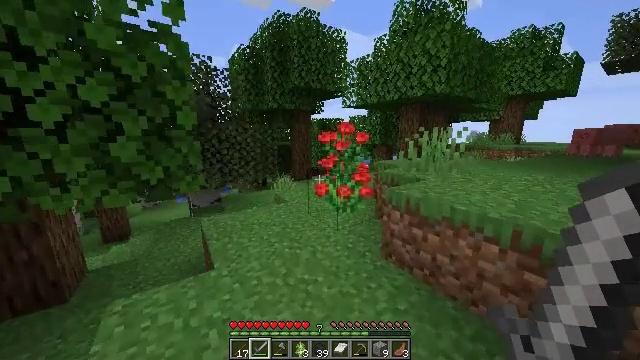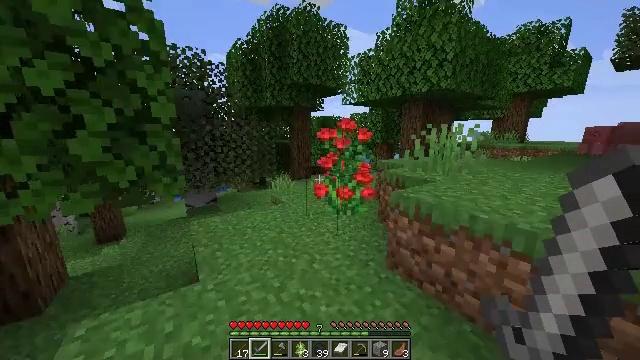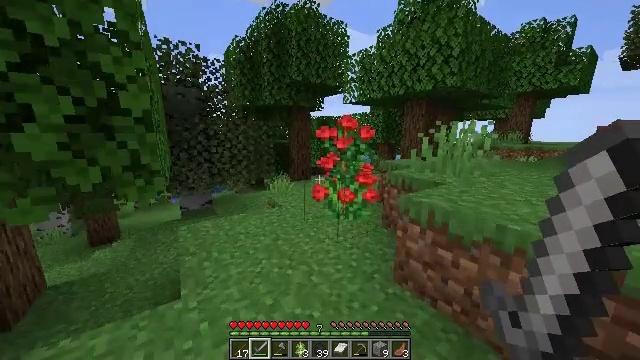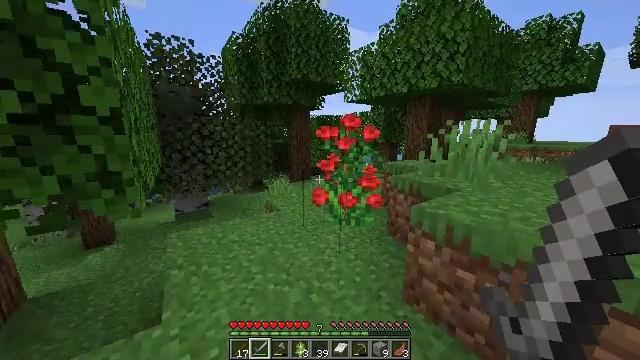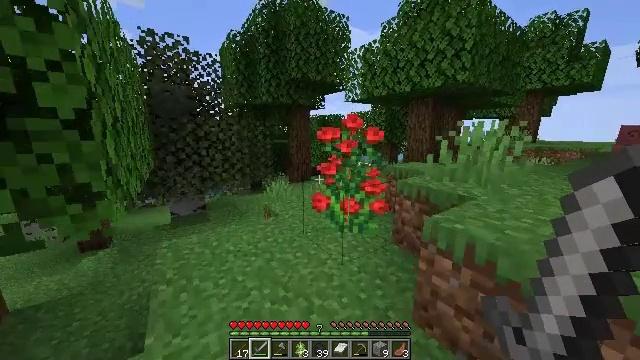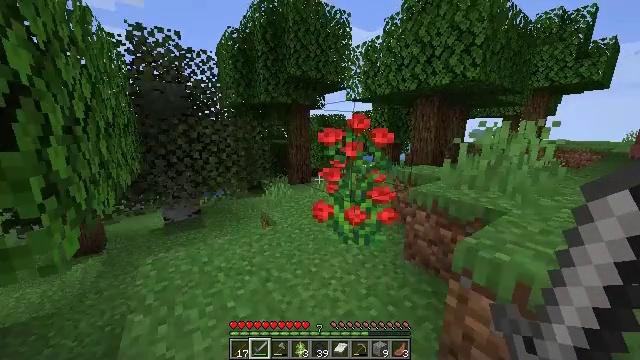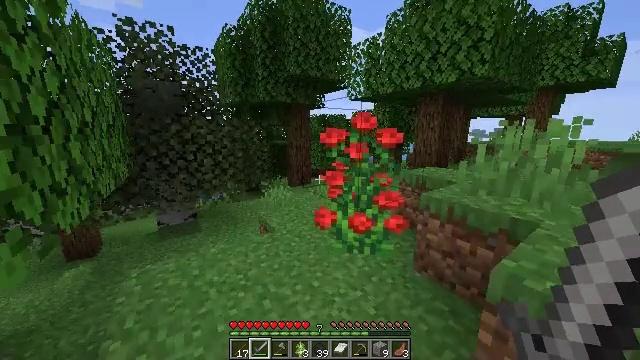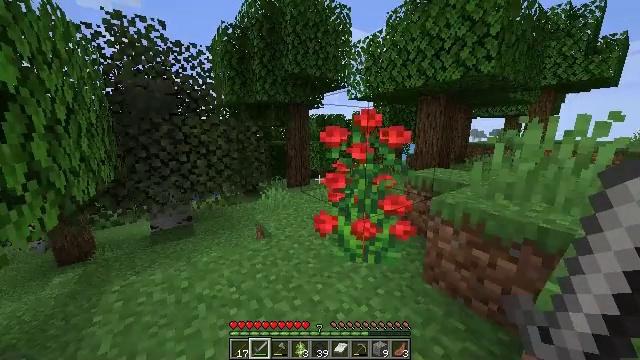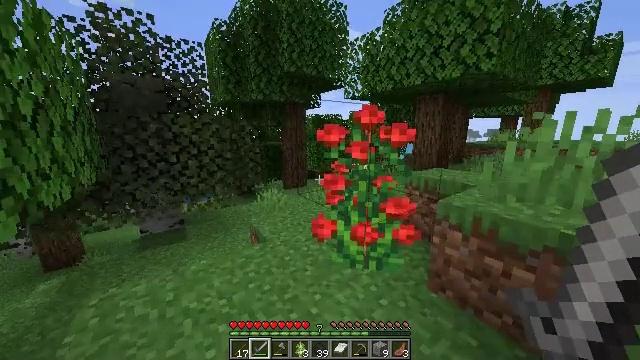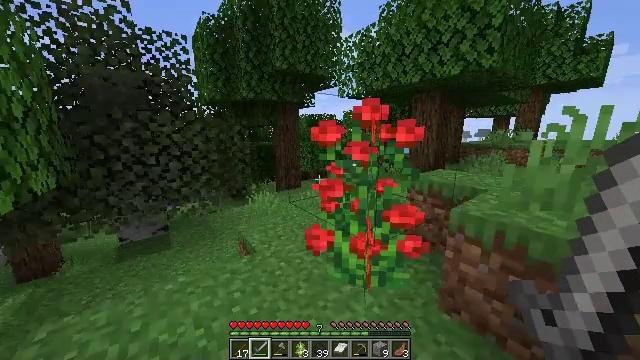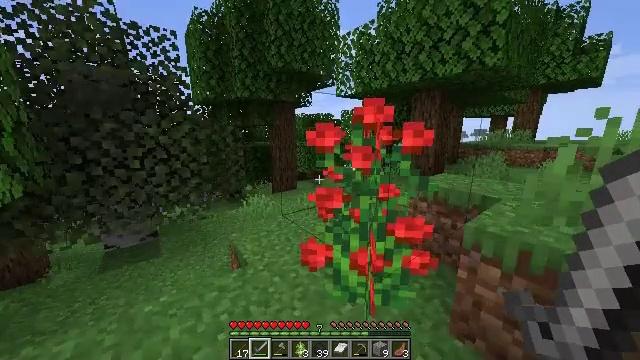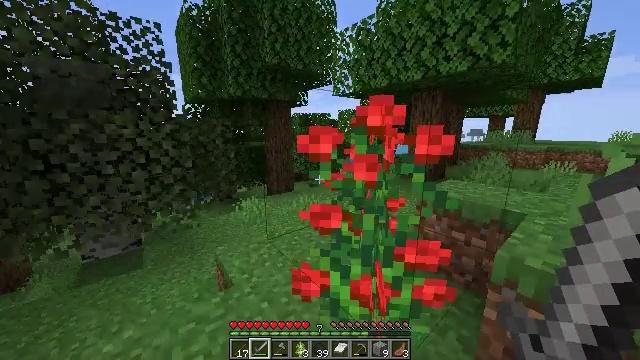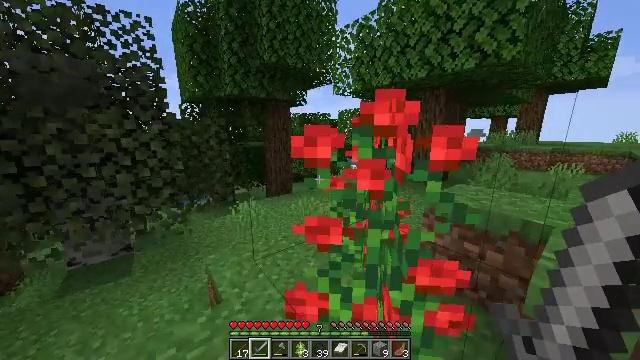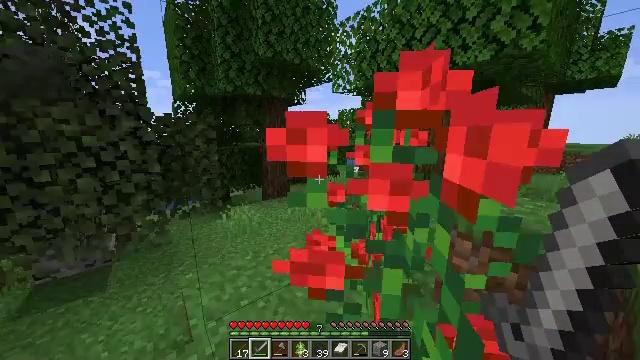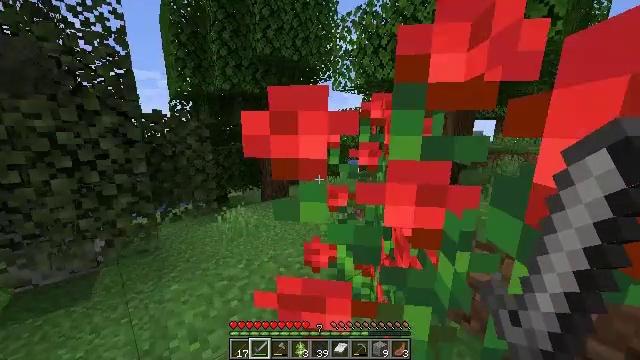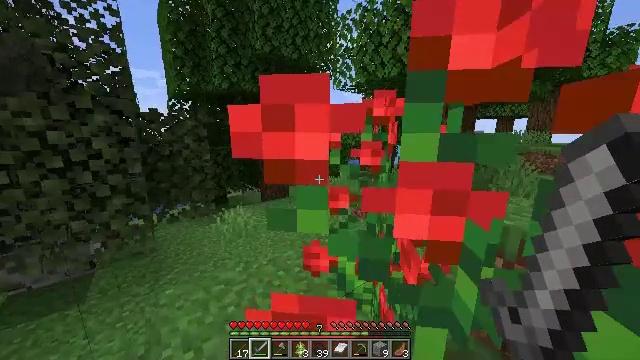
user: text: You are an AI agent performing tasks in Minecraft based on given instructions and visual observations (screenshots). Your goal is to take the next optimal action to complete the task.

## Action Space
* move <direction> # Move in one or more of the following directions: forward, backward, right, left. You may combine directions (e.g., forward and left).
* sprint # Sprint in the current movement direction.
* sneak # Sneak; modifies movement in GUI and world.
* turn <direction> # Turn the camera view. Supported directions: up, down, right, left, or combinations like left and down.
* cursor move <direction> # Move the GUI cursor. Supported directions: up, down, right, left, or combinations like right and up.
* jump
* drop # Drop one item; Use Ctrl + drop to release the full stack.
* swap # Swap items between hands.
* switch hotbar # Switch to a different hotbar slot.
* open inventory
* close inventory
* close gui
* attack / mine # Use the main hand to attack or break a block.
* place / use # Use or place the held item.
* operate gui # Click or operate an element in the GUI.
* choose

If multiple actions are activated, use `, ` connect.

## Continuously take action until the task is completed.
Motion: motion action
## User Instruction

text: Collect sugar cane near water sources.
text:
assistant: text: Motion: move forward, sprint
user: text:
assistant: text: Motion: move forward, sprint
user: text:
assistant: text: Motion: move forward, sprint
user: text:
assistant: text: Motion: move forward, sprint
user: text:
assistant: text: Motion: move forward, sprint
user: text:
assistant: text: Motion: move forward, sprint
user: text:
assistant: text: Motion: move forward, sprint
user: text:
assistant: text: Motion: move forward, sprint
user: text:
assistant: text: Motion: move forward, sprint, turn right
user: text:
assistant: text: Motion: move forward, sprint
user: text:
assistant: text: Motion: move forward, sprint
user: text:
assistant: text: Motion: move forward, sprint
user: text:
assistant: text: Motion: move forward, sprint
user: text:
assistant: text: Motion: move forward, sprint
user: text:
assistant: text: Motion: move forward, sprint
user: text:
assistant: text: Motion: move forward, sprint
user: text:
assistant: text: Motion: move forward, sprint
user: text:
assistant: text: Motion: move forward, sprint, turn left
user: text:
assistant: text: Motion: move forward, sprint, turn left
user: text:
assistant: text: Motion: move forward, sprint
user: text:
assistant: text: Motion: move forward, sprint
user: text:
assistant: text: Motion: move forward, sprint
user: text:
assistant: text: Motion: move forward, sprint
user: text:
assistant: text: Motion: move forward, sprint
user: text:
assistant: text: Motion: move forward, sprint
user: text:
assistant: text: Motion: move forward, sprint
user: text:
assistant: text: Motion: move forward, sprint
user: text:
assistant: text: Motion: move forward, sprint
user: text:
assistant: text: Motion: move forward, sprint
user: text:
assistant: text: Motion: move forward, sprint, turn right